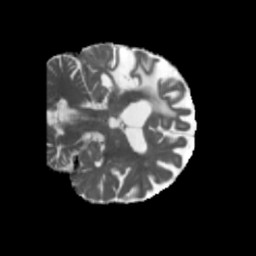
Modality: MD
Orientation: coronal
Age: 52
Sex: male
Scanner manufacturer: siemens
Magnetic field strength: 3 T
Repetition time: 5.47 s
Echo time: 0.0854 s